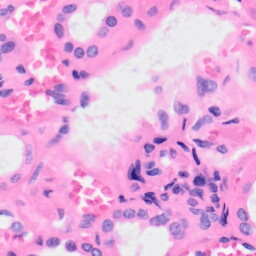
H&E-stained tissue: Kidney